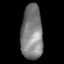
Tissue: lung
Cell type: Epithelial cells
Senescence score: 0.2157
Nuclear area (px): 1157
Mean DAPI intensity: 126.024